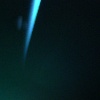
Label: space